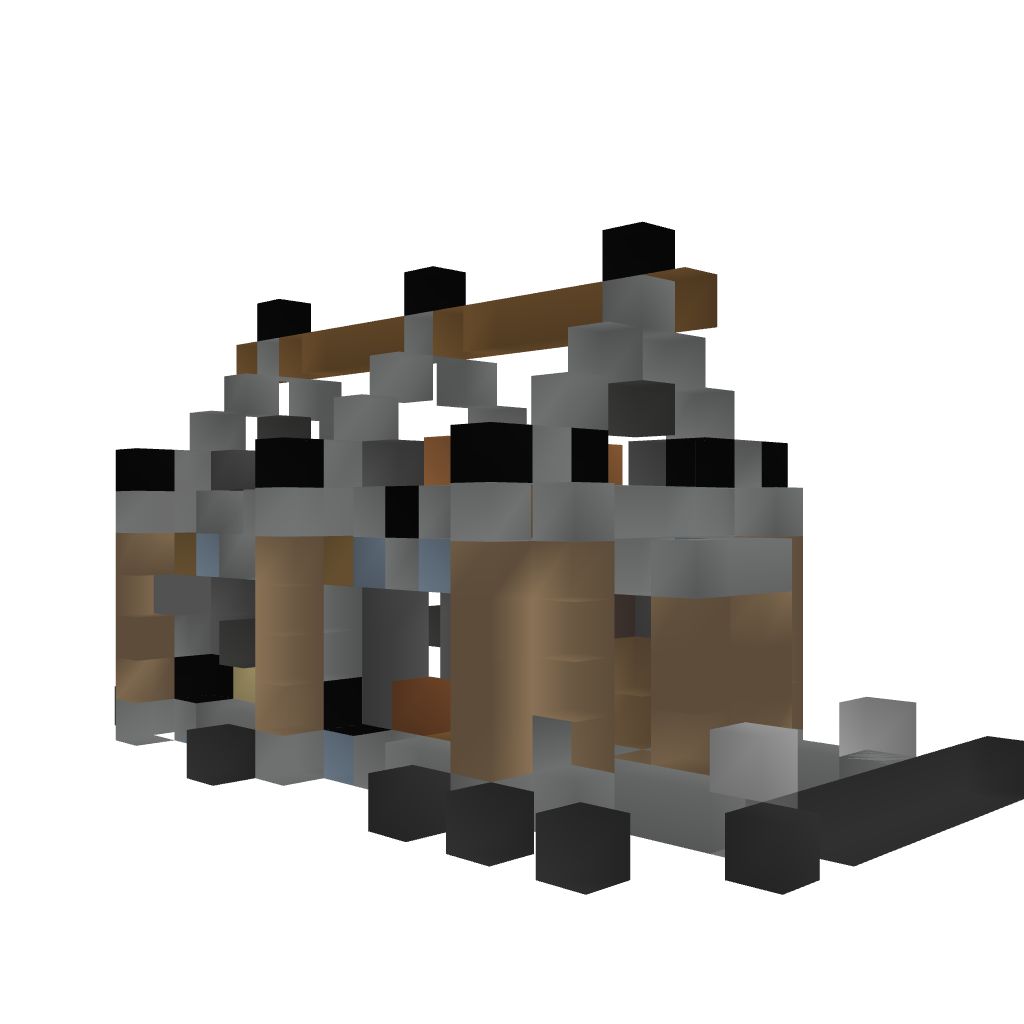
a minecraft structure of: House 2